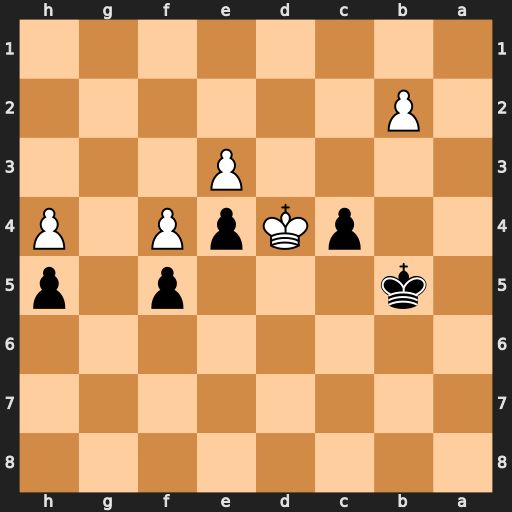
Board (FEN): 8/8/8/1k3p1p/2pKpP1P/4P3/1P6/8
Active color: b
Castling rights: -
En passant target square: -
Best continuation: Kb4 Ke5 Kb3